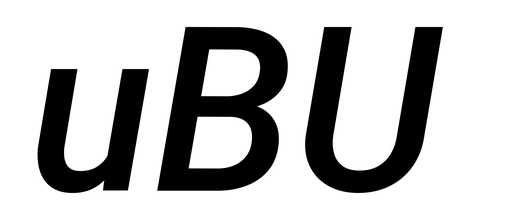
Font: Roboto-Italic_Medium_Italic